Aerial crown-view tile of a tropical tree (Barro Colorado Island, Panama), acquired 20240716:
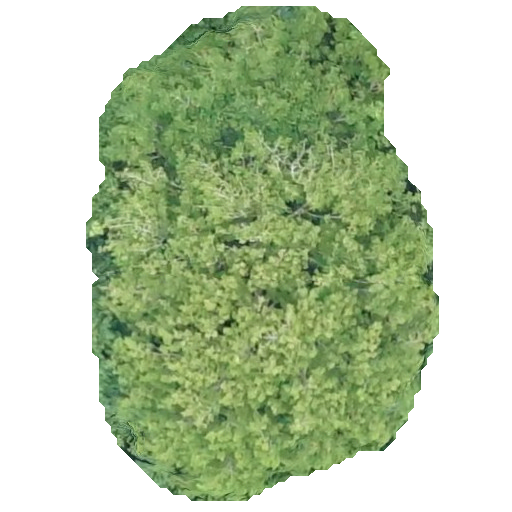
Species: Jupunba macradenia
GBIF accepted scientific name: Jupunba macradenia
Crown area: 214.524 m²